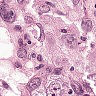
Metastatic tissue present: yes